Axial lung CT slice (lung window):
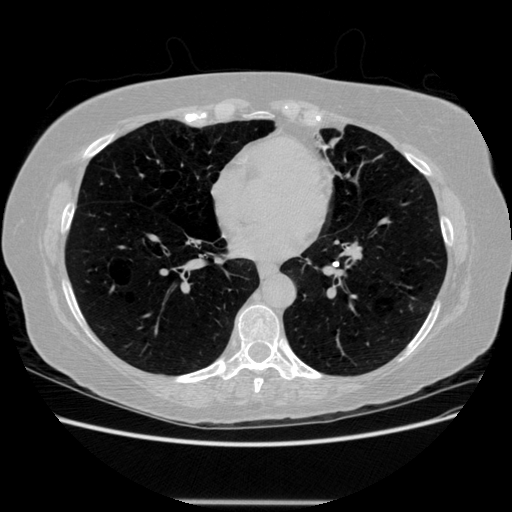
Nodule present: no